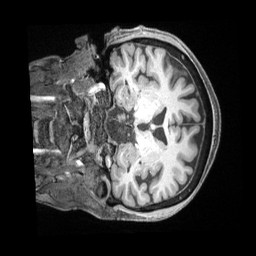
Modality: T1w
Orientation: coronal
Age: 71
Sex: female
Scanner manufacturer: siemens
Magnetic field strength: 3 T
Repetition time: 2.5 s
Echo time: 0.00222 s